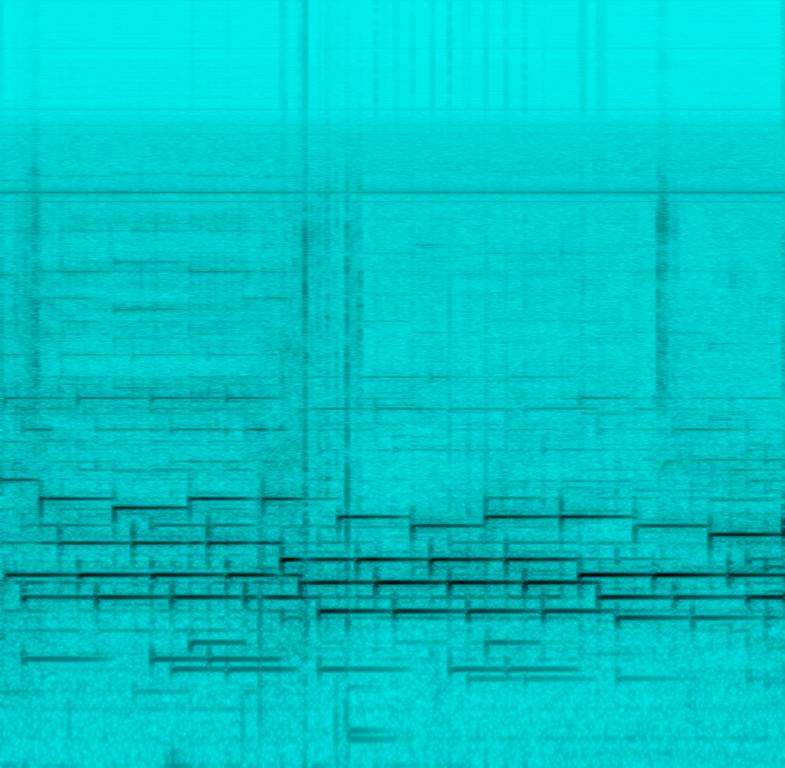
A lo-fi pluck, bell sound is playing an arpeggio melody. It sounds dreamy and melancholic. This song may be playing in a sequence of a video game.